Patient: sex F, age 54
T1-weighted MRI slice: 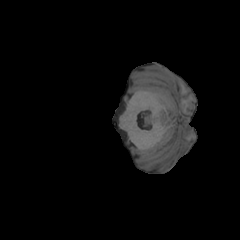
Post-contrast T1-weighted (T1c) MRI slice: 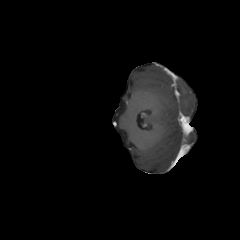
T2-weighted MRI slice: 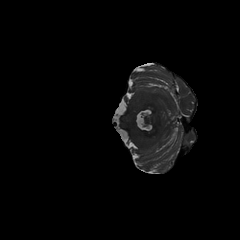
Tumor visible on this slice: no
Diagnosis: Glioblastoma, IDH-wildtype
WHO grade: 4